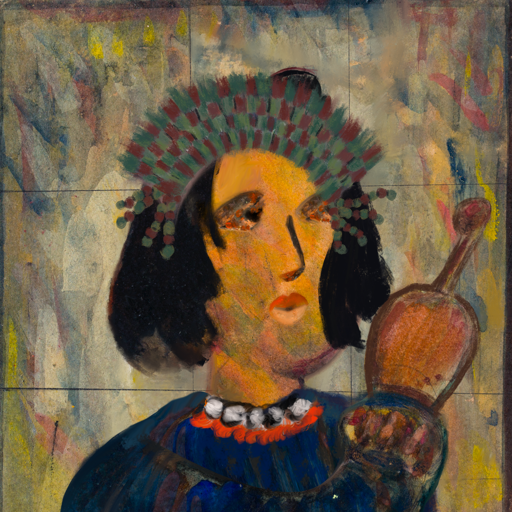
Background: GypsyMother, Head And Neck Side: Gypsy_Mother, Face Side: Gypsy_Queen, Bust: Pipe, Hair Side: Mosgoul, Head Accessory: After_Raid_Crown, Second Necklace: Blank, Necklace: An_Impression, Baby: Blank